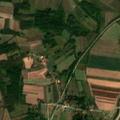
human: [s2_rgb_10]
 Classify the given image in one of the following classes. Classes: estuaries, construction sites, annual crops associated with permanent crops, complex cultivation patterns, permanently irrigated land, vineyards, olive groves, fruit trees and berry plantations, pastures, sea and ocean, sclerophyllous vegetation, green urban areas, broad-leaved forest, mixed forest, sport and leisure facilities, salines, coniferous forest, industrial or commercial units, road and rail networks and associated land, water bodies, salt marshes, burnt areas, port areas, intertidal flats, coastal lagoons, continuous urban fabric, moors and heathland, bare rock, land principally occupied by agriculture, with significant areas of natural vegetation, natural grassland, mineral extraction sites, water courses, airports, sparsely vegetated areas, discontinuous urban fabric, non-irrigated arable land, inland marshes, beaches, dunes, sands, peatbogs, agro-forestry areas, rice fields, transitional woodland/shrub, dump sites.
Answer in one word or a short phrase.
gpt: non-irrigated arable land, complex cultivation patterns, land principally occupied by agriculture, with significant areas of natural vegetation